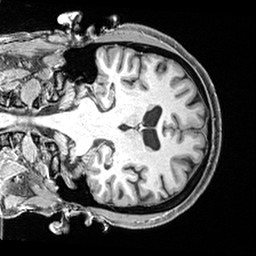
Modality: T1w
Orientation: coronal
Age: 42
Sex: female
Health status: healthy
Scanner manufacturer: siemens
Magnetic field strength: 3 T
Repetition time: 2.4 s
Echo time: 0.00217 s